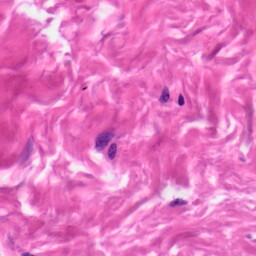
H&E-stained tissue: Skin